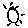
Label: sun